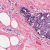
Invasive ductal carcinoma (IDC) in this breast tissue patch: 0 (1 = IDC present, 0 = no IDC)